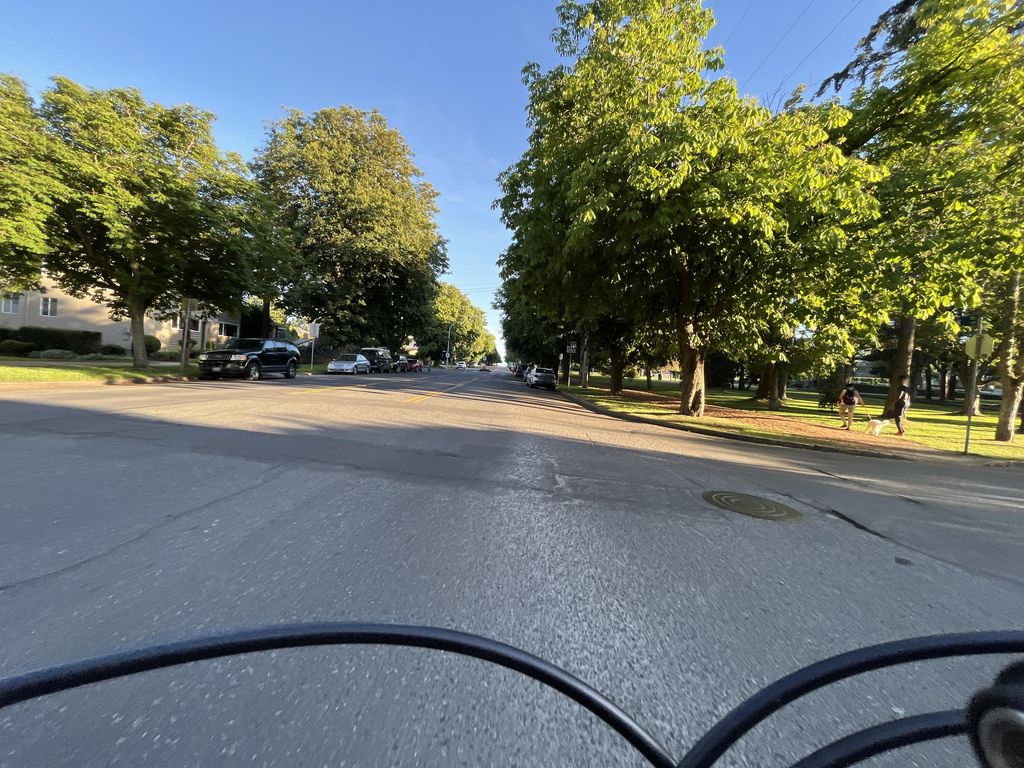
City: victoria